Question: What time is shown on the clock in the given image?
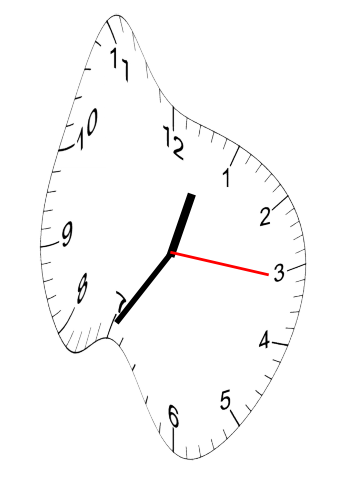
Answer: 12:35:16